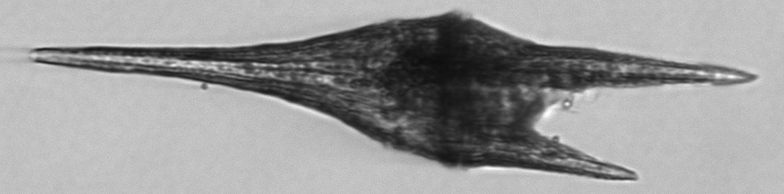
Label: Tripos_furca